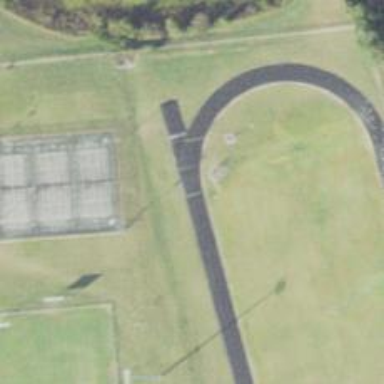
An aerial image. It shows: Track in leisure land.